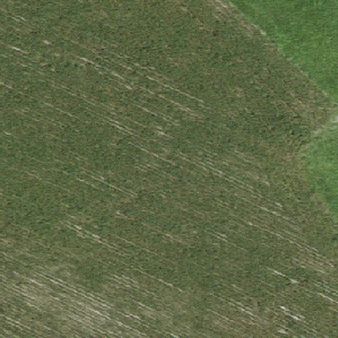
Label: other